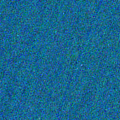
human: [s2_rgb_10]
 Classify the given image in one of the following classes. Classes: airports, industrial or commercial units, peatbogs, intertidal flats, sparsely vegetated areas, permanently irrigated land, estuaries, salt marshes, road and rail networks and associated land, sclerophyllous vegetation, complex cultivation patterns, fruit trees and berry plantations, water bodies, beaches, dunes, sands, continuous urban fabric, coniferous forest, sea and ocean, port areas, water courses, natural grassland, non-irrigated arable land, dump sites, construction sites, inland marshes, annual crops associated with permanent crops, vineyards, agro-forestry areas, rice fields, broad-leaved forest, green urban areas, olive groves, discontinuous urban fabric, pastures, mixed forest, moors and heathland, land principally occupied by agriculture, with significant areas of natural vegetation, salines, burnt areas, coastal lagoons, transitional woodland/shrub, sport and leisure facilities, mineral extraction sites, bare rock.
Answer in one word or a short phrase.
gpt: sea and ocean